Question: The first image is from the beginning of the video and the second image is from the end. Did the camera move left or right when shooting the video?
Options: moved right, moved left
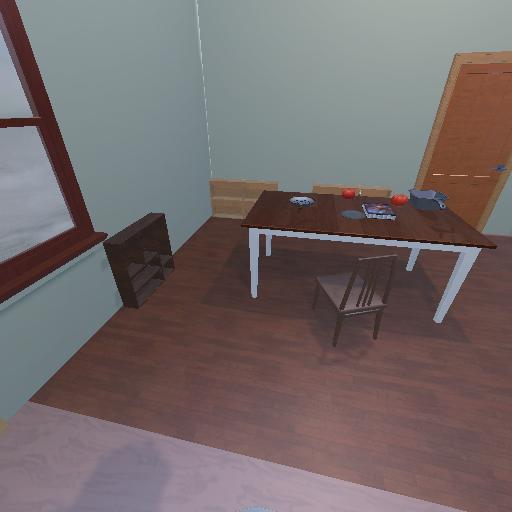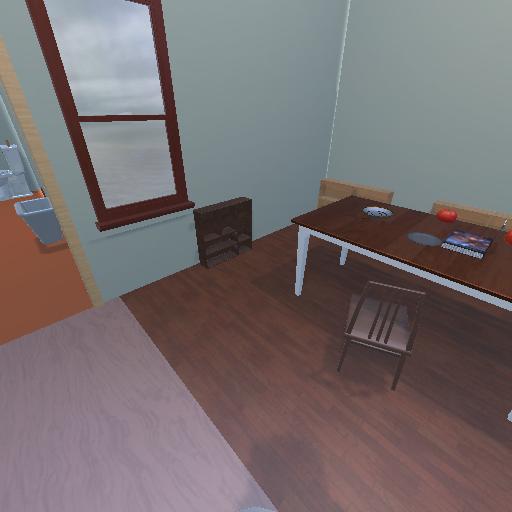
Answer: moved right